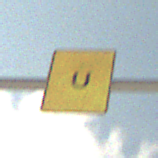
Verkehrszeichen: AnkuendigungOderFortsetzungUmleitungOhnePfeilsymbol
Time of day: Midday
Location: Outdoor (Beach)
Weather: PartlyCloudy
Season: NotSpecified
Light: Natural